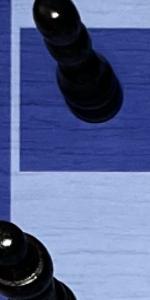
Label: Empty